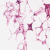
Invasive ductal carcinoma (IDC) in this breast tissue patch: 0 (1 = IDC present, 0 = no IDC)